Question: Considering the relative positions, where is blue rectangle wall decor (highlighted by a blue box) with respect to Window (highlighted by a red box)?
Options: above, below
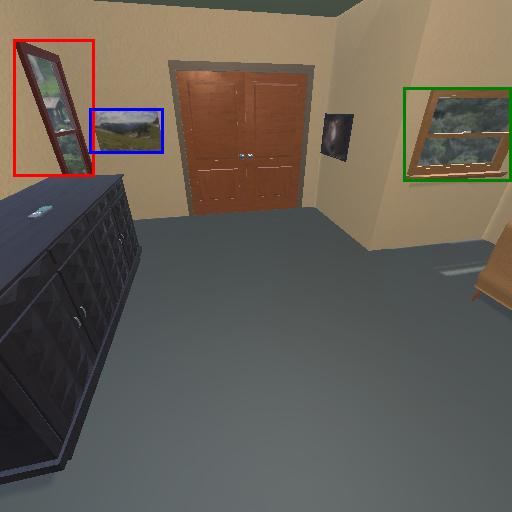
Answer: above